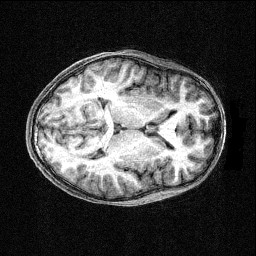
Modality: T1w
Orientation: axial
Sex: male
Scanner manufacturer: siemens
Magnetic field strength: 3 T
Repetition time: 2.3 s
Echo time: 0.00336 s